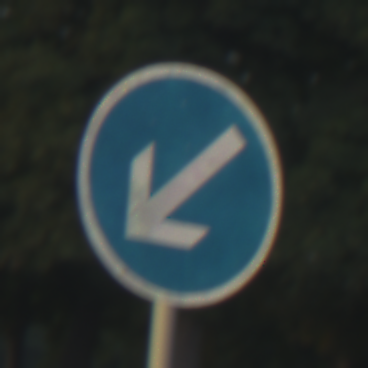
Verkehrszeichen: VorgeschriebeneVorbeifahrtLinks
Umgebung: Outdoor, Urban
Tageszeit: SunriseSunset
Wetter: Clear
Licht: Natural
Jahreszeit: NotSpecified
Kontrast: LowContrast